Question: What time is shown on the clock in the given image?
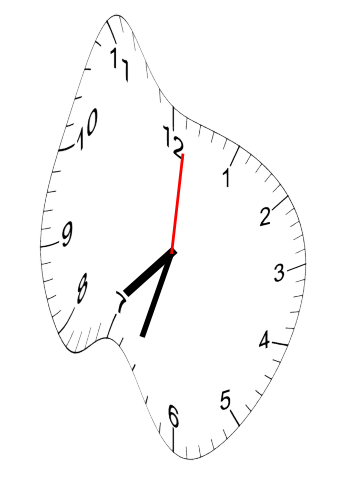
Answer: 07:33:01